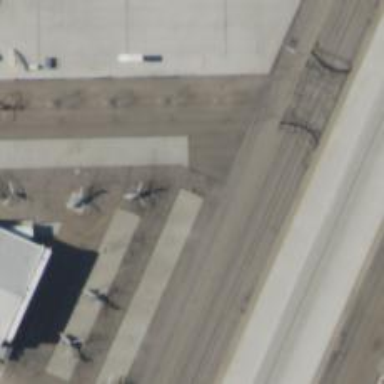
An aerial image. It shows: Image of helipad at airport.